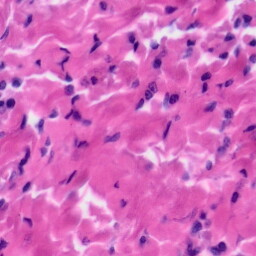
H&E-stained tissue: Tonsil